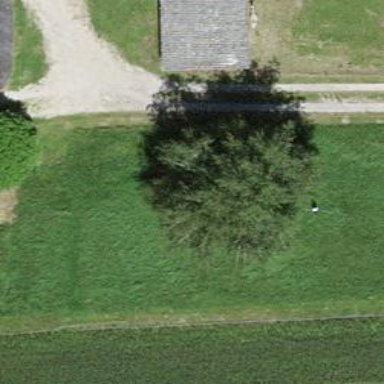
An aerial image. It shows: Evergreen needle-leaved tree.